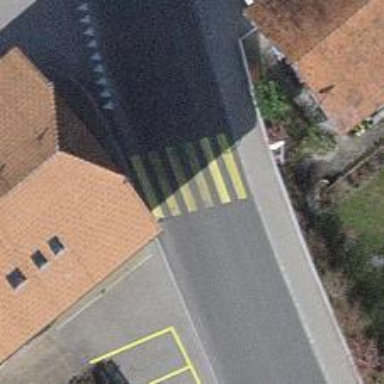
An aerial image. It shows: Marked crossing with zebra stripes on the road.